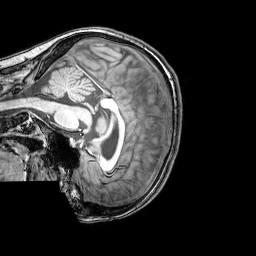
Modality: T1w
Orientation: sagittal
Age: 22
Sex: female
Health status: healthy
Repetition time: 0.081 s
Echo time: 0.037 s